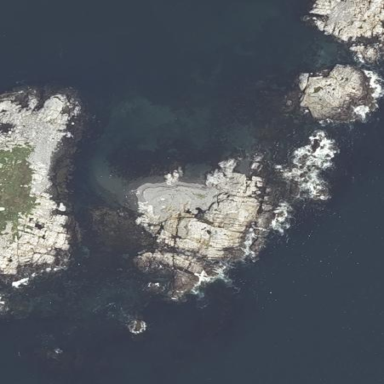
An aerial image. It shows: Islet along the natural coastline.